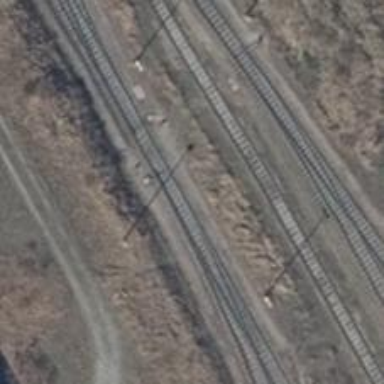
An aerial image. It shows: Railway switch.